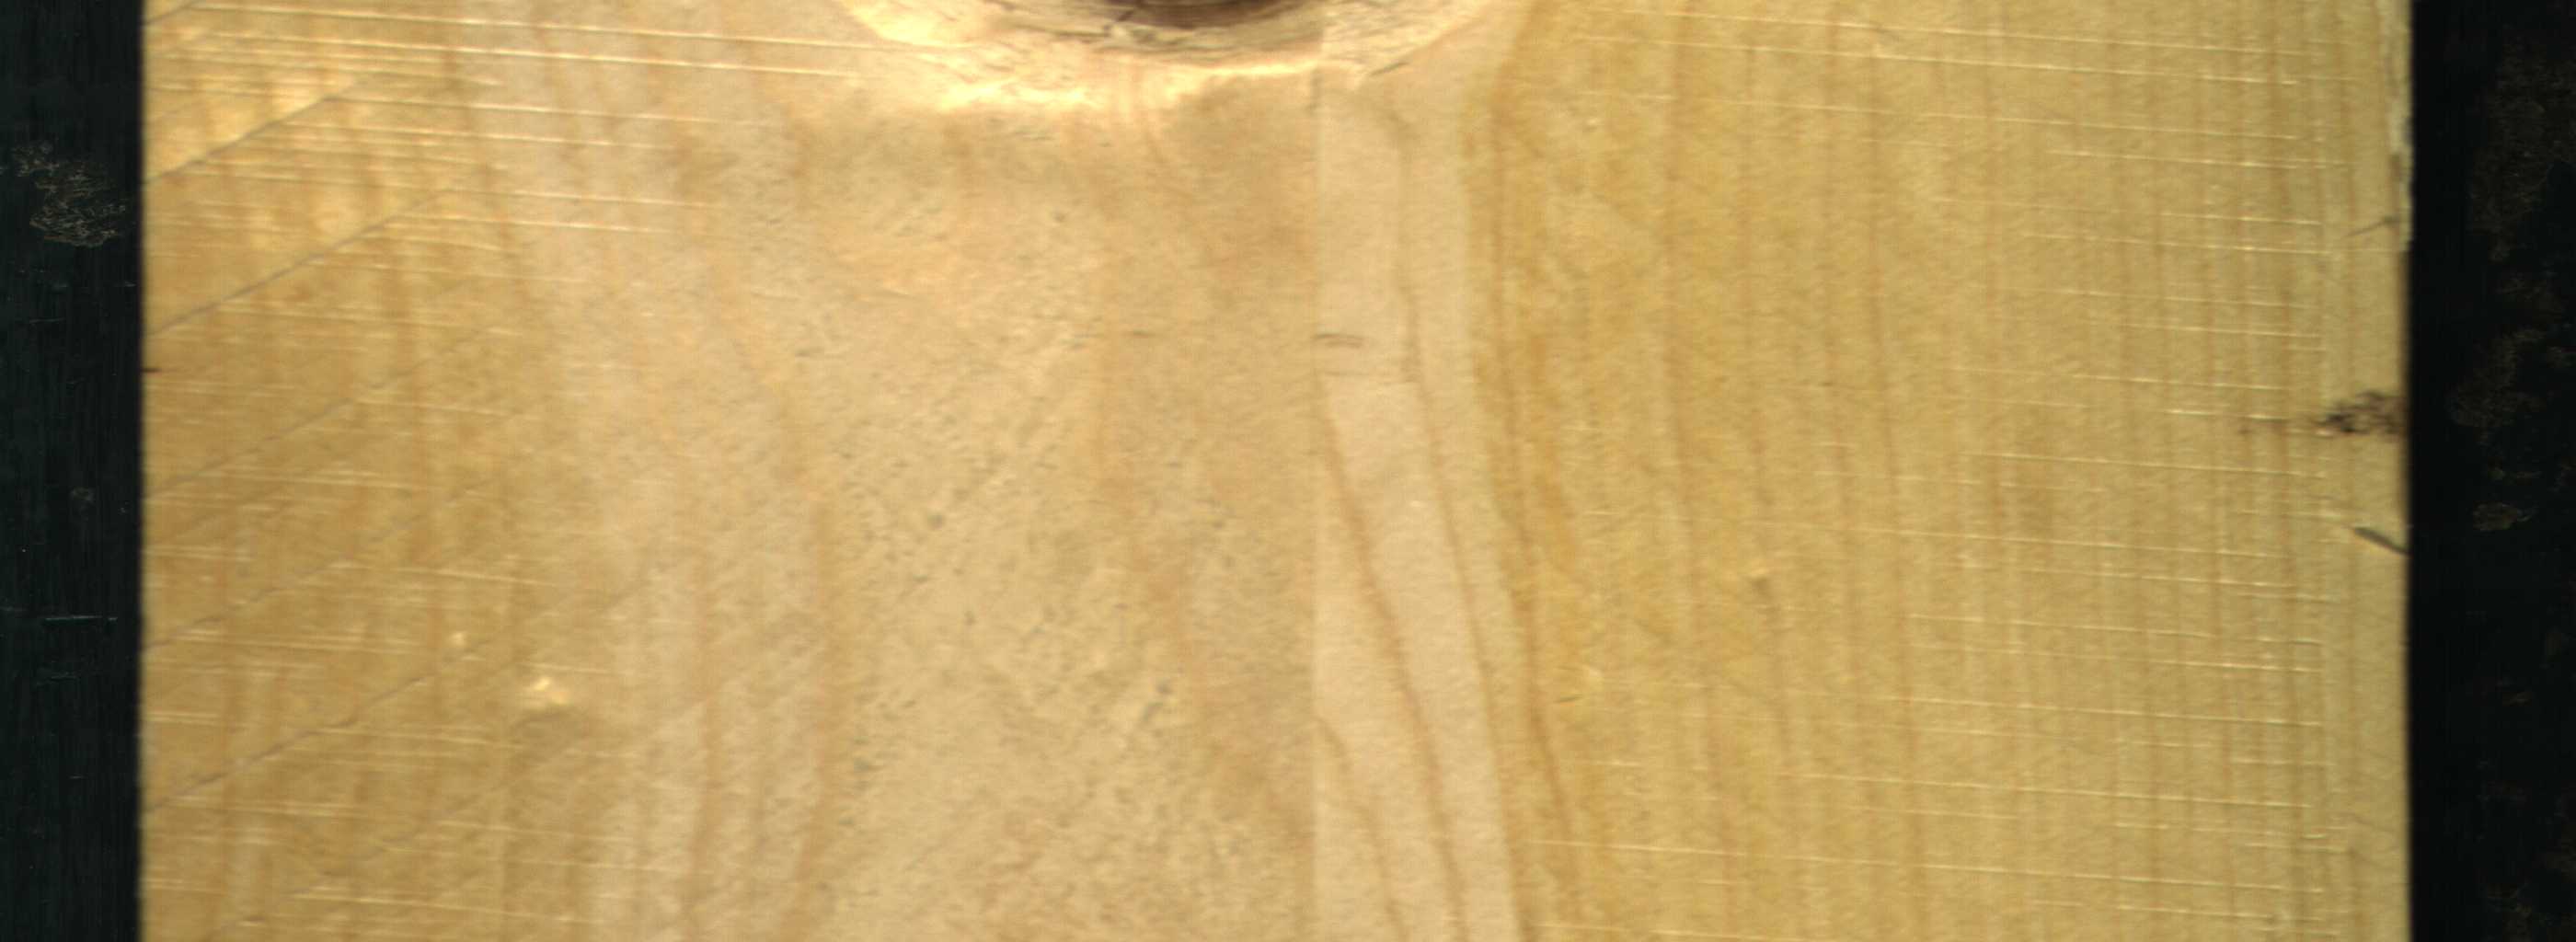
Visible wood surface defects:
Dead_Knot